Current action and preconditions to check: trajectory_clear

Your task: For each precondition in the list above, predict whether it will hold at this action.

Consider the current scene as observed from the mobile robot's camera, and analyze the predicted future states of all dynamic agents (e.g., people, animals, vehicles, or any moving entities) within the NEXT SECOND.

IMPORTANT: Only answer "very likely" if you are absolutely certain—based on strong, clear evidence—that a dynamic agent will violate the precondition in the predicted future state. Do NOT answer "very likely" for unlikely, ambiguous, or low-probability risks.

Ask yourself for each precondition: Is there a high probability, with clear and convincing evidence, that the predicted future states of any dynamic agent will interfere with the predicted future state of the currently executing action within the NEXT SECOND, causing that precondition to fail?

Assess the risk level based on these predictions. Use "likely" or "very likely" if motions create a clear risk of interference.

Use "neutral" or "improbable" if agents are nearby but their predicted paths are clearly diverging or non-conflicting.

Failure Risk Categories: "very improbable", "improbable", "neutral", "likely", "very likely"

Answer Format: Output ONLY the probability_of_failure value from these categories: "very improbable", "improbable", "neutral", "likely", "very likely"

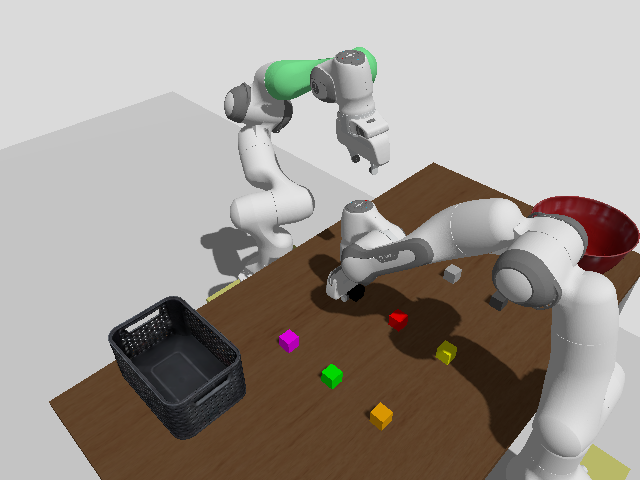

Answer: very improbable